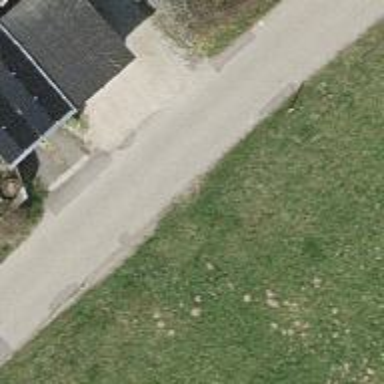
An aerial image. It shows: Unclassified asphalt road with no sidewalk.